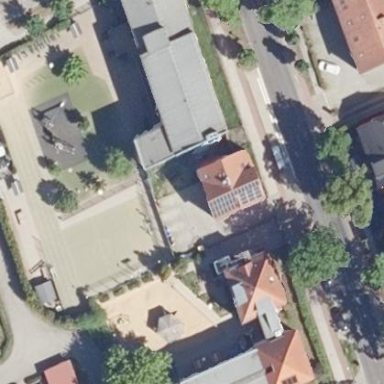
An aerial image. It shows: School building.